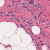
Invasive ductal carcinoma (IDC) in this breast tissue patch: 1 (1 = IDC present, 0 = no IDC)